Question: I am currently reading the <URL>, but my mathematical notation has become a little rusty.
What does

mean?
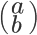
Answer: <URL>